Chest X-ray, PA view. Patient: 44 years old, sex M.
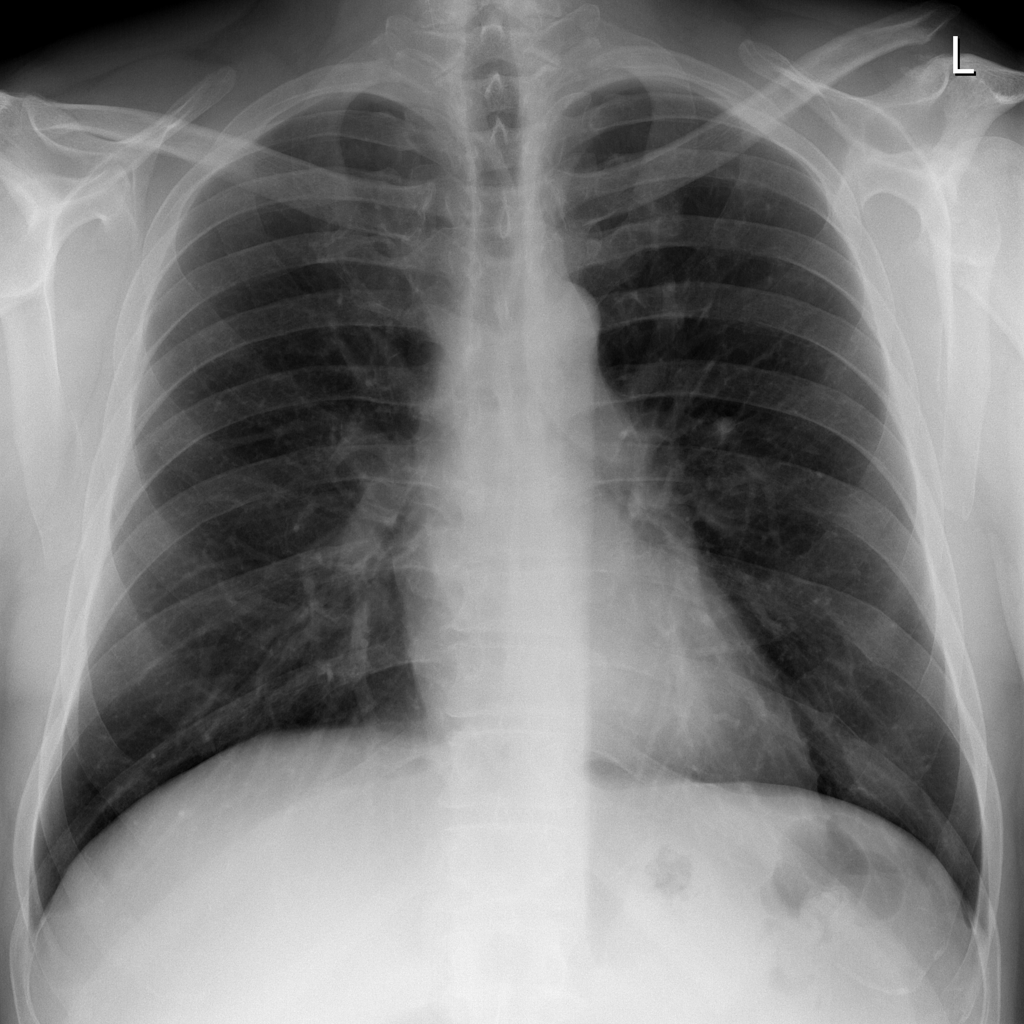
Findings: No Finding